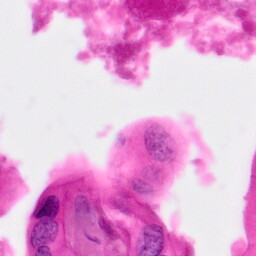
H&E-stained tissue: Pancreatic